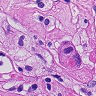
Metastatic tissue present: yes